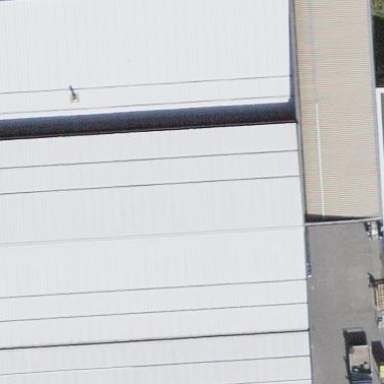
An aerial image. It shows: Commercial building.